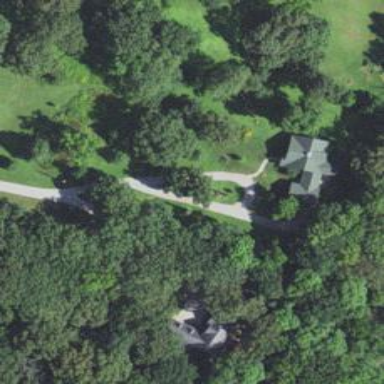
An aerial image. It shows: Driveway leading to service road.